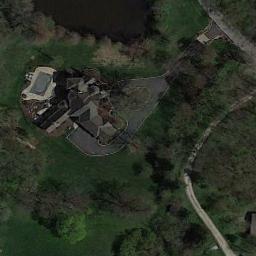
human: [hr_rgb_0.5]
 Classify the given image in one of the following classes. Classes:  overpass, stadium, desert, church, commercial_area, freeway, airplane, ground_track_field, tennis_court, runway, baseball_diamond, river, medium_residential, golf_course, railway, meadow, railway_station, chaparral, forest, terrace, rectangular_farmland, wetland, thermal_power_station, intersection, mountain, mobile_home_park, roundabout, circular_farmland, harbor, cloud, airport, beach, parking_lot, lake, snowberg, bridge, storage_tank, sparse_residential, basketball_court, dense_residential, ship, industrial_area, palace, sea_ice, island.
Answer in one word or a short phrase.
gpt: sparse_residential